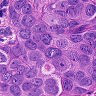
Metastatic tissue present: yes